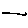
Label: line